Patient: sex M, age 68
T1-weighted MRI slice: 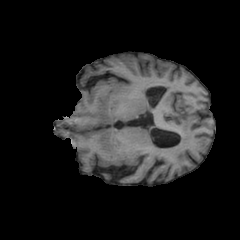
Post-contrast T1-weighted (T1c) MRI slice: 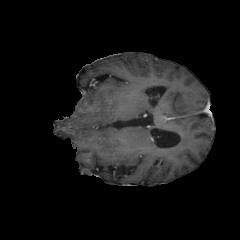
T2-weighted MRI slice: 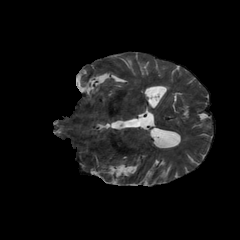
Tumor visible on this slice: no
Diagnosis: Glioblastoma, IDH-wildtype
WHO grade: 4